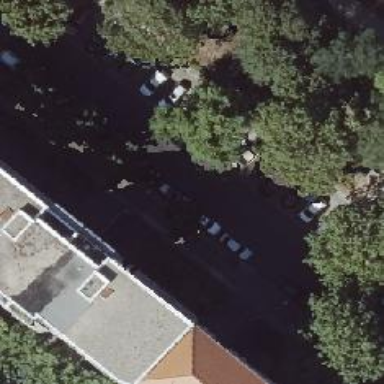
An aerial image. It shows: Street side parking with sett surface.